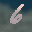
Label: 6